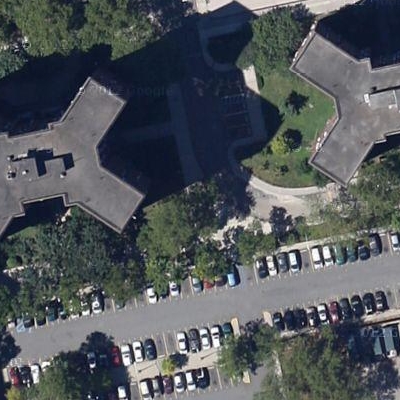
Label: cIndustry